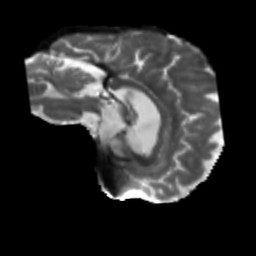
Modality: T2w
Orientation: sagittal
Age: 64
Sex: male
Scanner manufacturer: siemens
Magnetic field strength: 3 T
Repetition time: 5.25 s
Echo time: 0.08 s